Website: bh-photo
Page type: gifting
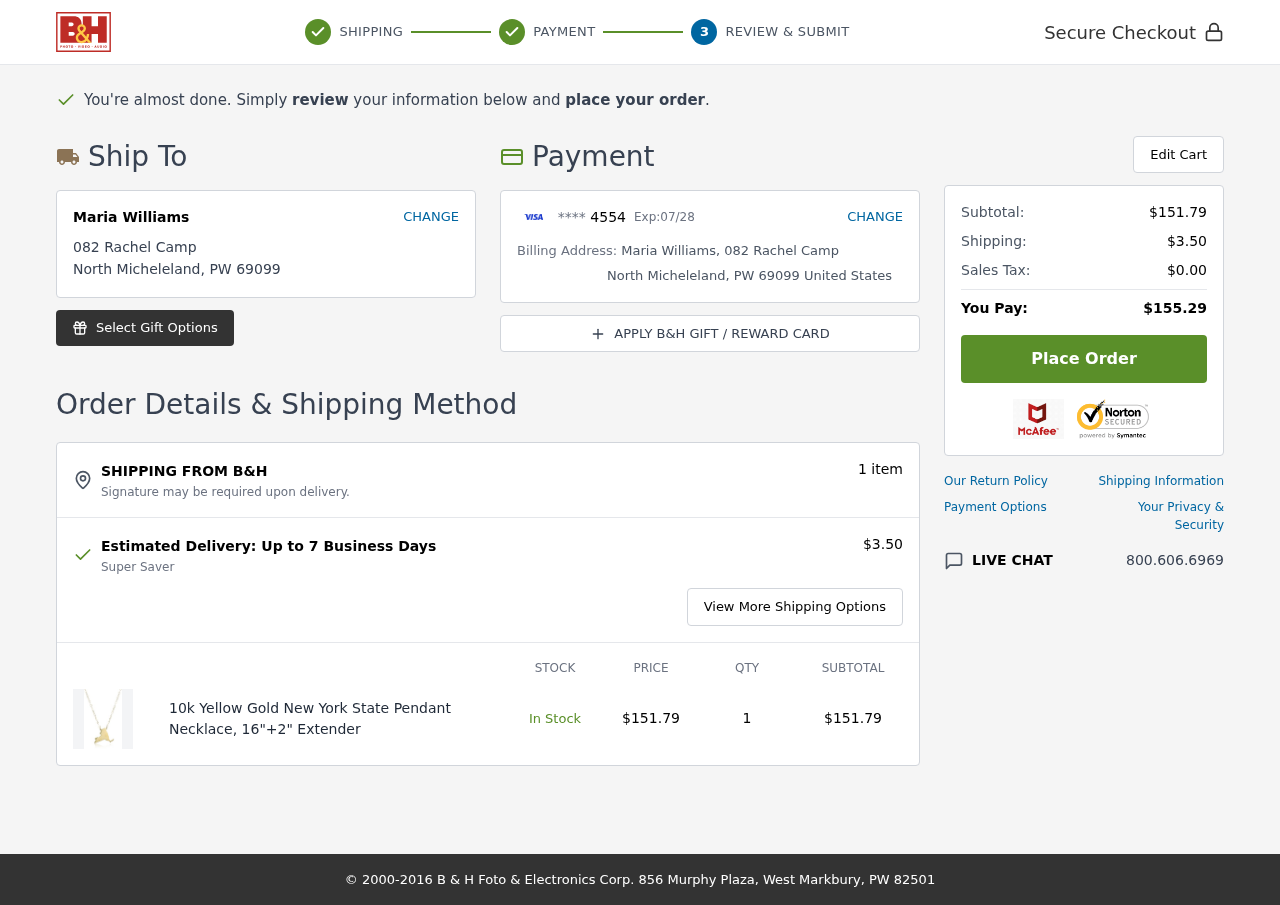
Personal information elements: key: PII_CARD_EXPIRY
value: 07/28
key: PII_CARD_LAST4
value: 4554
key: PII_CITY
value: North Micheleland
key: PII_COUNTRY
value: United States
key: PII_FULLNAME
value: Maria Williams
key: PII_POSTCODE
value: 69099
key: PII_STATE_ABBR
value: PW
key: PII_STREET
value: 082 Rachel Camp
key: PII_FULLNAME2
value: Maria Williams
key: PII_CITY2
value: North Micheleland
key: PII_STATE_ABBR2
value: PW
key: PII_POSTCODE_FULL
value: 69099
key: PII_POSTCODE_NUMERIC
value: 69099
Product elements: key: PRODUCT1_NAME
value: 10k Yellow Gold New York State Pendant Necklace, 16"+2" Extender
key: PRODUCT1_PRICE
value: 151.79
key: PRODUCT1_QUANTITY
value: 1
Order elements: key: ORDER_NUM_ITEMS
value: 1 item
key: ORDER_SHIPPING_COST
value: $3.50
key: ORDER_SUBTOTAL
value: $151.79
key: ORDER_TAX
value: $0.00
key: ORDER_TOTAL
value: $155.29